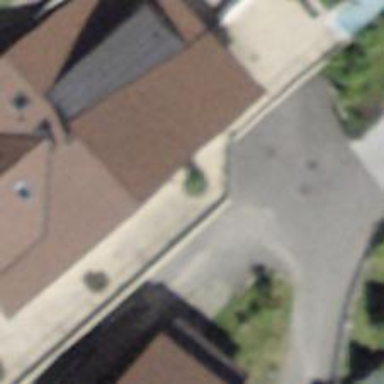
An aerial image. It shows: Group of garages.